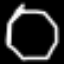
Label: octagon